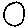
Label: circle